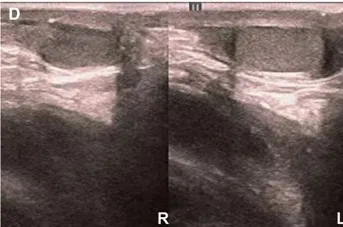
Ultrasound images of the right testicle during treatment and follow-up. The ultrasound follow-up conducted 3 months after surgery showed that the right testicle was slightly smaller than the left testicle (D).
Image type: radiology (ultrasound)